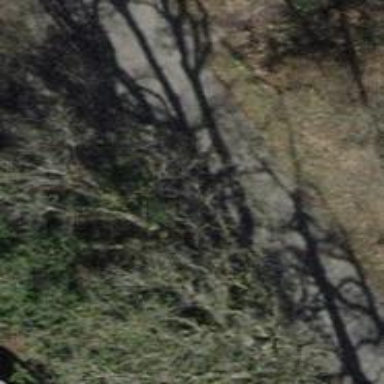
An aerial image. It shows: Path with fine gravel surface.